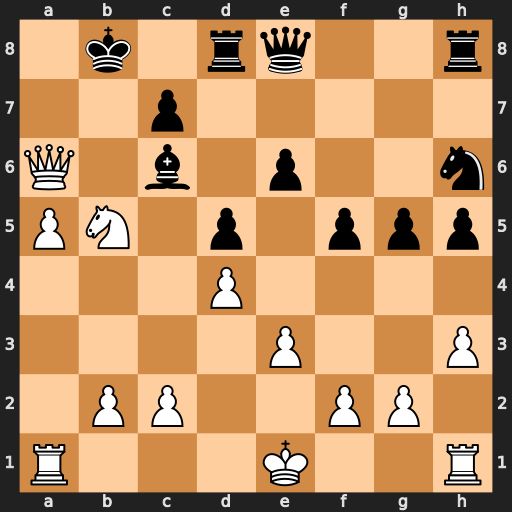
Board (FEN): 1k1rq2r/2p5/Q1b1p2n/PN1p1ppp/3P4/4P2P/1PP2PP1/R3K2R
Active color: w
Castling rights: KQ
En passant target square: -
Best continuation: Qa7+ Kc8 Qxc7#